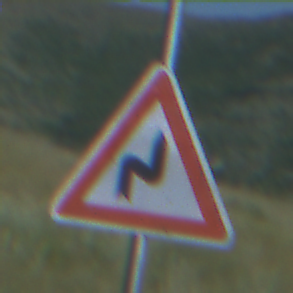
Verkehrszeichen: DoppelkurveRechts
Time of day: Night
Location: Outdoor (Nature)
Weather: PartlyCloudy
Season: NotSpecified
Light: Natural